Question: With this symbol "|" had broke my table. And after new lines have blank line.
How i can have multiple normal lines in csv-table cell sphinx alabast
'''
.. csv-table::
:header: Version, Date, Description
:widths: 15, 20, 50
34343, 02/04/2015, "| Added *httsdfsdps* support"
3434, 14/11/2014, "| Added *folsdfsdlow* parameter to *hgfhfg*"
34343, 13/05/2014, "| Added *fdsf* parameter to *dfgdfgdfgdfgfdgdfgdfgdf*"
21321, 29/10/2013, "| Added *sdfsdf* parameter to *dfgsgfds*
| Deprecated afsfsdf interface"
312321, 05/03/2013, "| Added *dsfsdfsddsfsd* parameter to *dfgdfgdfgdfgdfgdf*
| Documented *dfgdgd*"
213211, 28/02/2013, "Added *!=* operator in *fghfghfg*"
<PHONE>, 26/02/2013, "Added *dsfsdfsdfsdfsdfsd* in *fghf*"
213219, 07/02/2013, "| Added *jsonhash* event format
| Added *filter* parameter in event connection
| Added *group* and *map* parameter to *nph-muu-sf*"
21321321, 30/01/2013, "| Added *height* parameter in *dfgdfgdfdfg*
| Added *dfgdfgdfgdf* in dfgdfgdfgdf"
'''

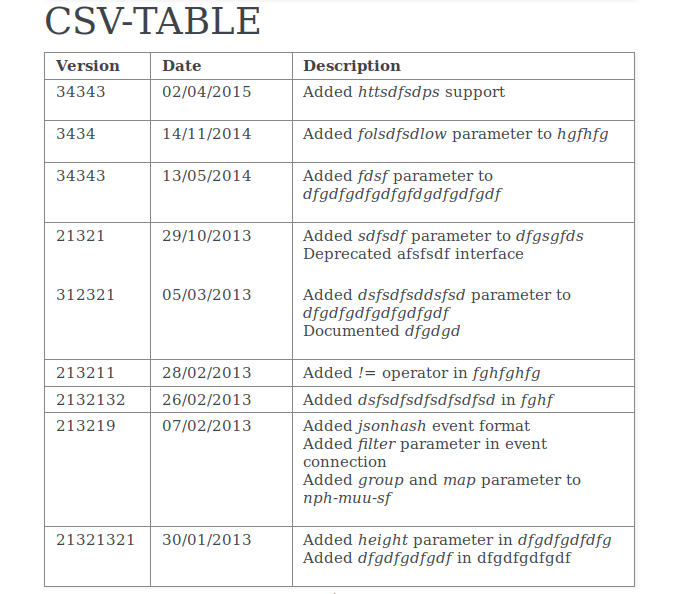
Answer: As @mzjn already has mentioned: it depends on the theme you use whether a table has borders at the end of cells. You can check this with the developer tools of the e .g. firefox browser. If in the "table.docutils td" definition (css) there is a line like "border-width: 1px 0px;" it is the theme's responsibility. In this case you could override this definition in an own "layout.html". More information in <URL>